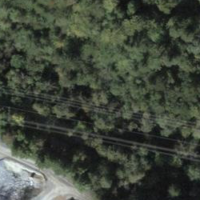
EUNIS habitat code: 44
Species observed at this site:
Laserpitium latifolium